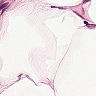
Metastatic tissue present: no